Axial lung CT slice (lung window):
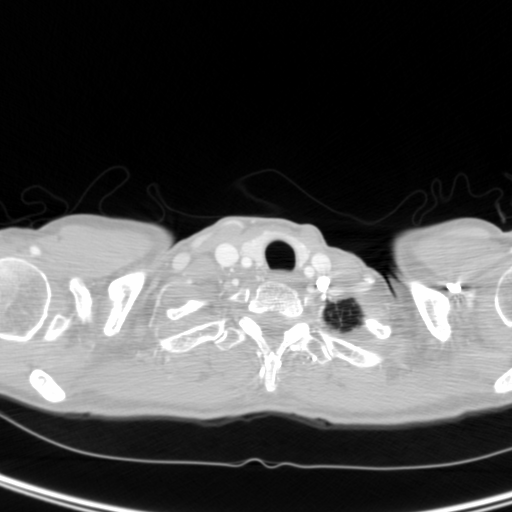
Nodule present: no